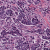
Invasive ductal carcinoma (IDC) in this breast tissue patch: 1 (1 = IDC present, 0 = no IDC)